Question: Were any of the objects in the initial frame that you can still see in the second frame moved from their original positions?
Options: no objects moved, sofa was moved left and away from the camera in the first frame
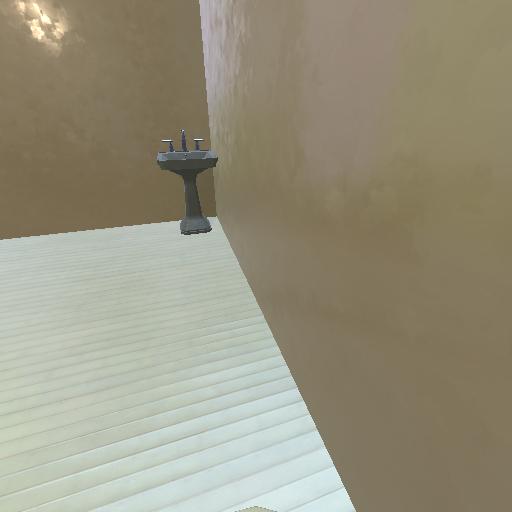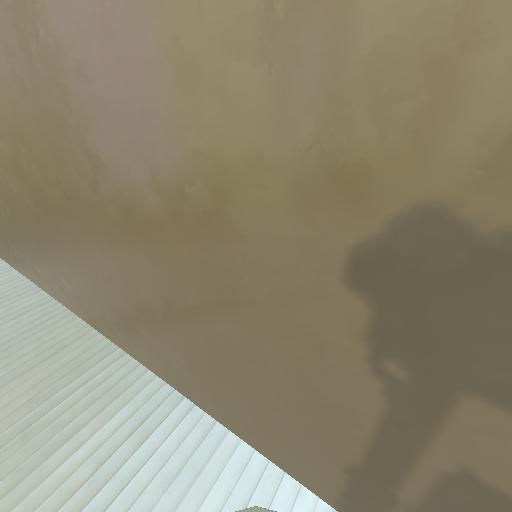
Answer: no objects moved